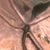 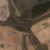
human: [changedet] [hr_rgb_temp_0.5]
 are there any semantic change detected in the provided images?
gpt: The intersection increased in size.